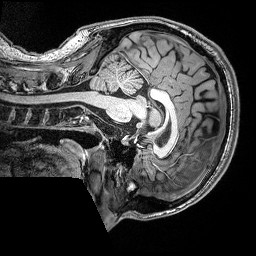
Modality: T1w
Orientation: sagittal
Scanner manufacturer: siemens
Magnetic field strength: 3 T
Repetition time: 2.5 s
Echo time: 0.00343 s